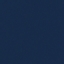
Land use / land cover: SeaLake